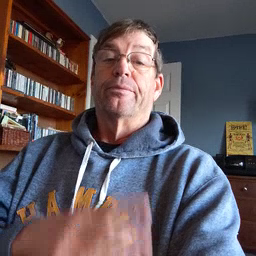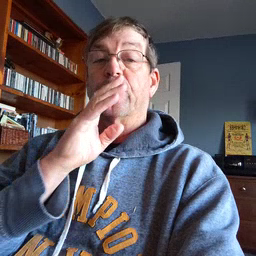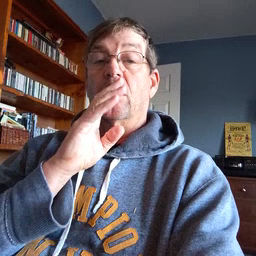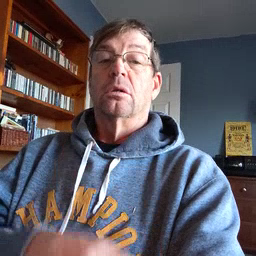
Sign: talk